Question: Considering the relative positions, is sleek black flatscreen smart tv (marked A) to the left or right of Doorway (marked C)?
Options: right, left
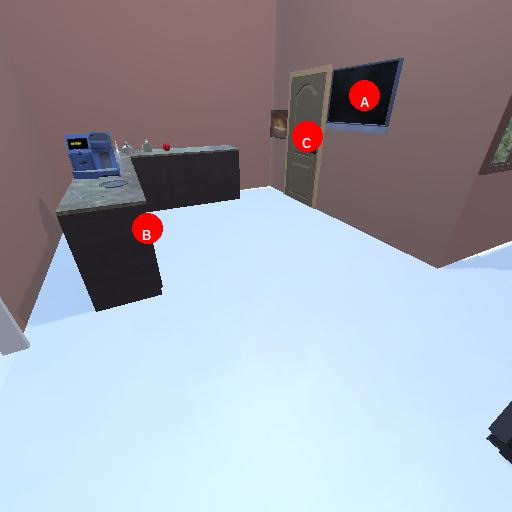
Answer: right